Brain MRI study timepoint: followup_recurrence
T1CE (contrast-enhanced T1) slice:
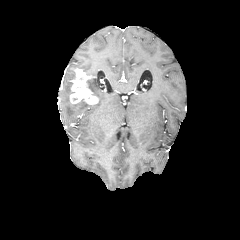
T2-FLAIR slice:
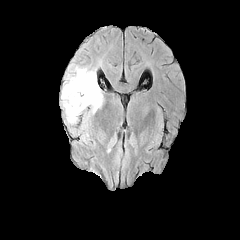